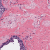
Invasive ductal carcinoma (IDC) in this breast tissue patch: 0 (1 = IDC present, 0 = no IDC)